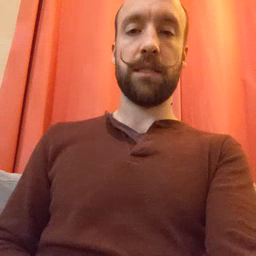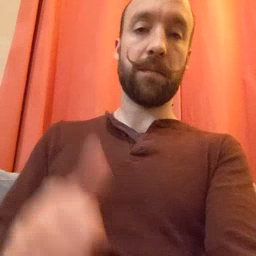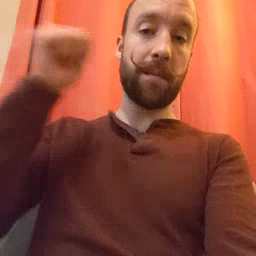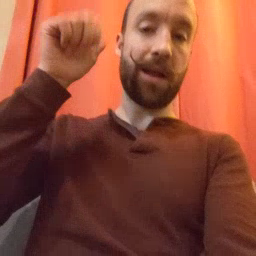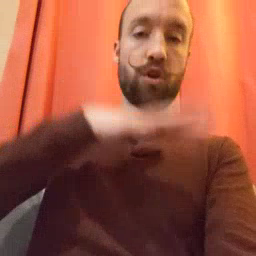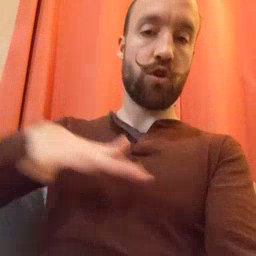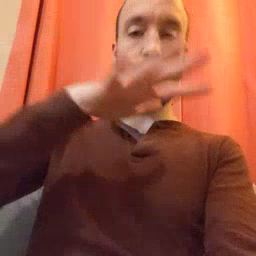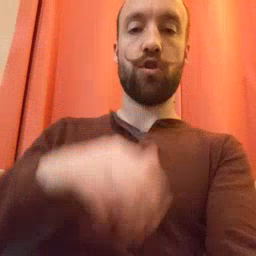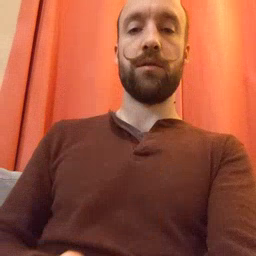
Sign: backyard